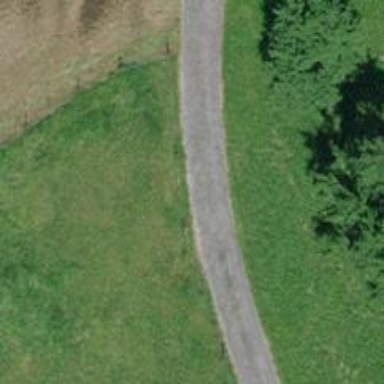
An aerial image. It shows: Well-maintained track road of grade 1.